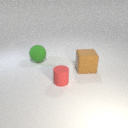
large brown rubber cube behind small red rubber cylinder